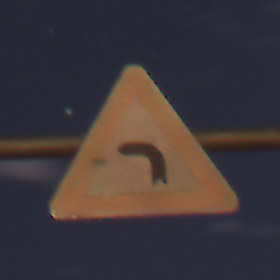
Verkehrszeichen: KurveLinks
Umgebung: Outdoor, Suburban
Tageszeit: Night
Wetter: PartlyCloudy
Licht: Artificial
Jahreszeit: NotSpecified
Kontrast: HighContrast